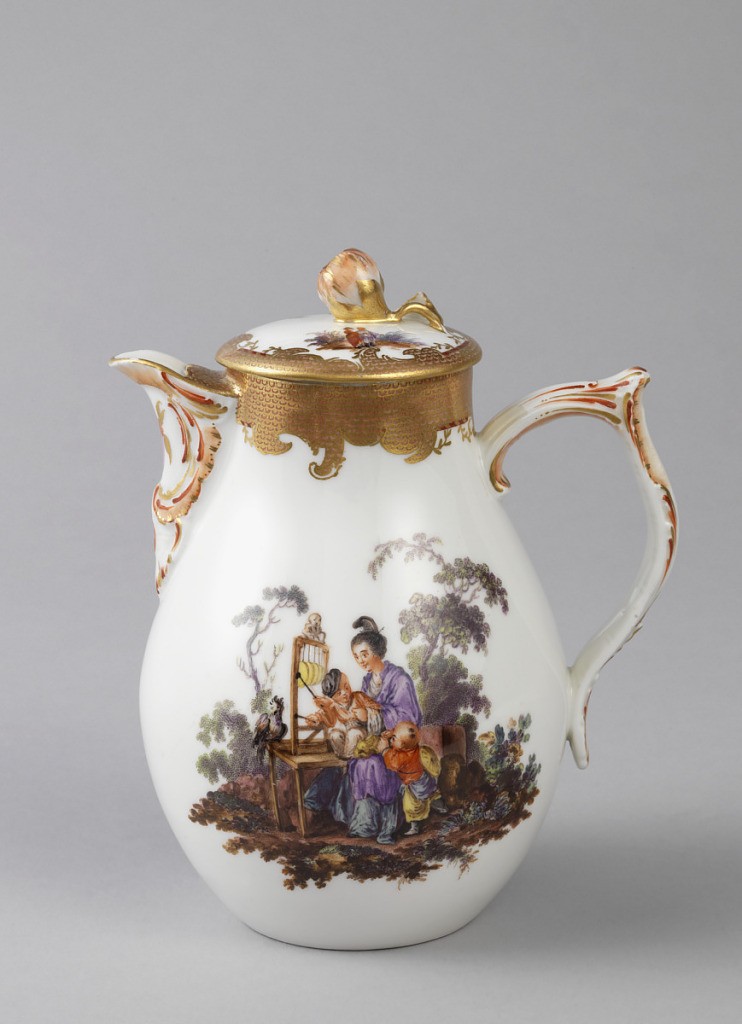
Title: Covered Milk Jug with Chinoiserie Vignettes
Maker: Royal Porcelain Manufactory, Berlin, German, established 1763
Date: ca. 1770
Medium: hard paste porcelain, vitreous enamel, gold
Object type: milk jug
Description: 1938-57-652-a,b: Pear-shaped, bracket lip, double-curved strap hand...;     T1938-57-650/656: Hard paste porcelain tea and coffee service consis...